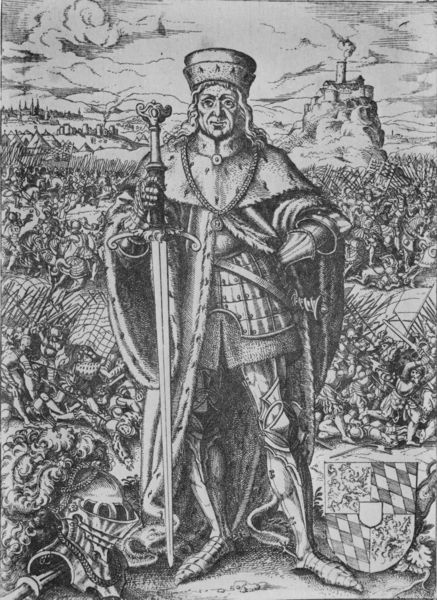
Titel: Bildnis des Fridericus I
Künstler: Jost Amman
Institution: (Seriendruck)
Schlagwörter: berg, feder, felsen, feuer, hand, himmel, kampf, mann, umhang, vogel, weiß, wolken, landschaft, menschen, stadt, grau, handschuhe, hintergrund, hut, schwarz, zeichnung, blick, wolke, haube, bart, kappe, mütze, augen, federn, geschichte, gesicht, hermelin, kragen, mensch, pelz, stehen, tod, tot, bildnis, herr, hände, portrait, porträt, feld, horizont, natur, qualm, rauch, haare, mantel, pose, stehend, adel, frontal, krone, locken, anhöhe, reiter, turm, federbusch, kopfbedeckung, holzschnitt, haltung, schuhe, stab, kette, grafik, graphik, brand, krieg, schlacht, kaiser, könig, lanze, soldaten, riemen, ornamente, panzer, burg, bayern, festung, druck, schraffur, radierung, stich, illustration, schwarzweiß, schwert, schwerter, waffen, tote, waffe, getümmel, helm, orden, herrscher, nerz, ritter, armee, fürst, heer, rüstung, ganzfigur, wappen, rauten, harnisch, pelzkragen, mittelalter, krieger, lanzen, feldherr, visier, hellebarden, speere, heerführer, standbein, kupferstich, insignien, zepter, szepter, strähnen, standbild, regent, kurfürst, wappenschild, beinschienen, schlachtgetümmel, woklen, mürze, gewinner, fald, richtschwert, z, vogek